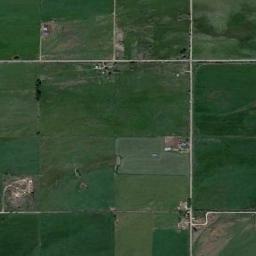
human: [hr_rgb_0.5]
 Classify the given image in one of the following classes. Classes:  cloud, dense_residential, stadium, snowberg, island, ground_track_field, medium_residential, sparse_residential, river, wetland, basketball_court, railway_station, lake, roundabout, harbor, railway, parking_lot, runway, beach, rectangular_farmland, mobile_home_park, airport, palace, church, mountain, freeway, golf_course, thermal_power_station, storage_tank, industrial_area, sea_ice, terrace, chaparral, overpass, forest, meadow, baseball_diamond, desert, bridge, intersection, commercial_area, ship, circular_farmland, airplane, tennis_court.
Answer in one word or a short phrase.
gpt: rectangular_farmland